Question: I'm unable to get DirectX C++ applications working, they compile but give the following runtime error:

I have Windows 8.1 installed, but dxdiag says everything's working properly (with Direct3D/Draw/AGP texture acceleration enabled), using DirectX 11
When I run this exact same code on my Windows 8 machine it does work (same dxdiag), but would love to get it working on Windows 8.1
I'm using Visual Studio and C++. The code I'm using is geared towards Direct X 11
Any help?
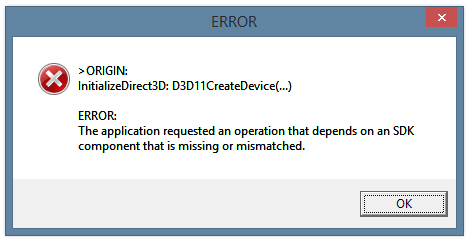
Answer: If you are passing the D3D11_CREATE_DEVICE_DEBUG flag, or enabling debugging via dxcpl, you will need the debug layers DLL for Windows 8.1 (d3d11_2sdklayers.dll). This is included with the Windows 8.1 SDK, which you can install standalone, or as part of Visual Studio 2013 RC. Alternatively, you can disable D3D debugging temporarily (by removing the flag, or the exe name from dxcpl), which will remove the dependency on the 8.1 layers DLL.